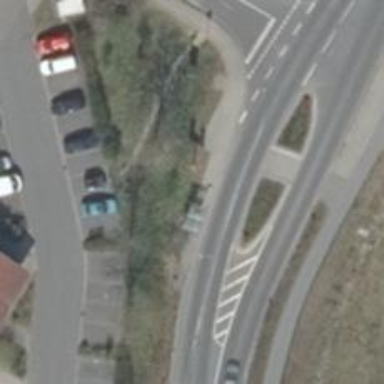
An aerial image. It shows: Public transport shelter.